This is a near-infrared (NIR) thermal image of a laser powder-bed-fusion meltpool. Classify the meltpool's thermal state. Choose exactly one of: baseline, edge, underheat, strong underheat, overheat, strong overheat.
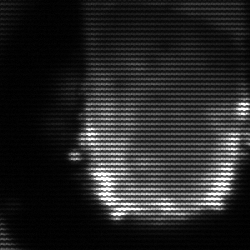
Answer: baseline